Question: Is it possible to create this image by CSS/HTML only, without JavaScript? Because the content is dynamic and the image is transparent.

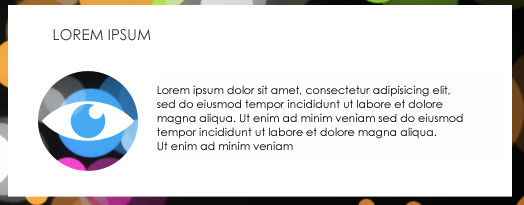
Answer: You have split your image into layers:
1. The colorful background
2. The white layer with a transparent circle
3. The eye and other icons to put inside the circle
It could look something like this:
'''
<div class="colorful-box">
<div class="box-with-circle">
<span class="eye icon"/>Lorem Ipsum With eye
</div>
</div>
<div class="colorful-box">
<div class="box-with-circle">
<span class="ear icon"/>Lorem Ipsum an ear instead
</div>
</div>
'''
'''
.colorful-box{
background: url(link-to-the-colorfull-background.jpg);
width: 400px;
height: 100px;
float: left;
}
.box-with-circle{
background: url(white-box-with-transparent-circle.png);
margin: 10px;
width: 380px;
height: 80px;
float: left;
}
.icon{
width: 80px;
height: 80px;
float: left;
position: realtive;
top: 80px; /*Make it fit inside circle*/
left: 80px; /*Make it fit inside circle*/
}
.eye{
background: url(transparent-eye.png);
}
.eye{
background: url(transparent-ear.png);
}
'''